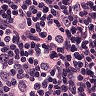
Metastatic tissue present: yes